Question: I've been searching for a while on an answer to this problem. I have a datagridview in my vb.net app and the right most column holds multiline cells. The vertical scroll bar doesn't redraw correctly:

Any ideas what I'm doing wrong?
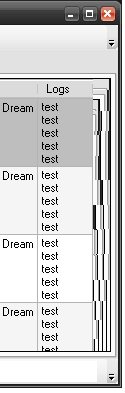
Answer: Try calling <URL> on the DataGridView after you load it with data:
'''
dataGridViewThatsGivingYouGrief.Refresh();
'''